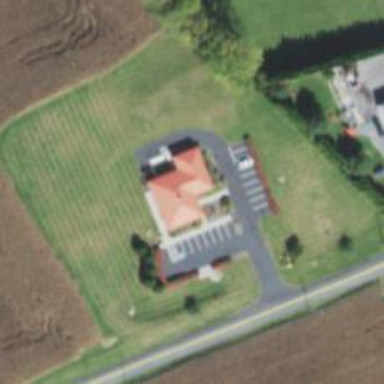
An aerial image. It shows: Veterinary facility.